Question: I am developing an Android app.
I want to create GridView like Album in iOS(image shown below), and implement the following features.
1. Stack layout for the folder level
2. Pinch out to expand the photos
3. Pinch in to go back to folder level
4. Enter edit mode after long press (Shaking with delete button on the top-left corner)
I am looking for the tutorial, example, or third part library.
Can someone help me?

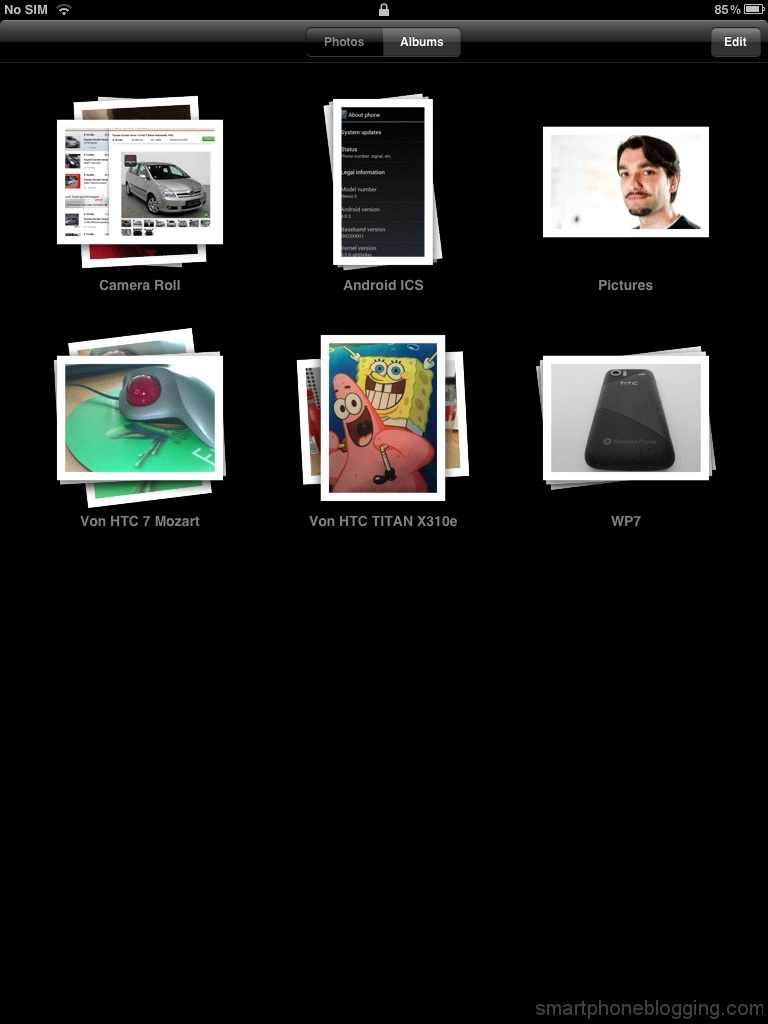
Answer: I don't say it's impossible, but I think it will be quite hard to achieve using the normal tools on Android.
The reason is that it has a lot of images that can be shown and need to be loaded this way, and so you will have to be very cheap on memory usage. remember that even on the newest android version, devices can still give you a max of 16 MB of heap memory . it's rare these days but sadly still possible.
I also think there is no way there is a library that has all the things you've written.
anyway, here are my comments on each of your points:
1. Stack layout for the folder level - make a custom FrameLayout that holds multiple ImageViews, each with a different rotation as you wish, according to rules you decide on.
2. Pinch out to expand the photos - use the gestures tutorials for this. for specific gestures, you will need to check the distance between the 2 touches from the beginning of the touch. surely there are links for this, for example this one
3. Pinch in to go back to folder level - same as #2 .
4. Enter edit mode after long press (Shaking with delete button on the top-left corner) - long pressing is easy using setOnItemClickListener . the delete button should be avoided as it's truly against the android guidelines to have buttons there. instead it should be on the right, using a proper action bar. i don't understand the shaking part though.
as a side note , please don't try to mimic IOS too much. google recommends it too, and your app will have less chance of ever getting featured on the play store if it looks too similar to other OSs instead of the Android style.